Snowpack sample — Buffalo Mountain, Silverthorne, Colorado, USA (2/22/26, 2:02 PM MST)
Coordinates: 39.622, -106.113
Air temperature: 33 °F
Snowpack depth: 63 cm
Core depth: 30 cm
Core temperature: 24.8 °F
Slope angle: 11°, slope face: 116°
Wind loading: low
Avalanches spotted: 0
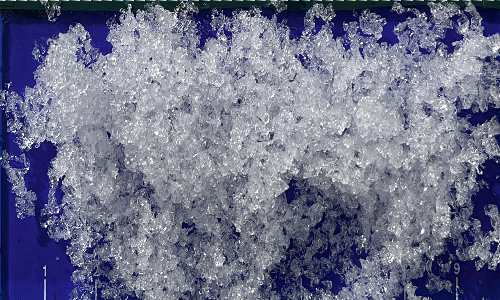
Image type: core
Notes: In a firebreak similar to site 1, minimal wind loading with no spotted avalanches (not many faces in view though)